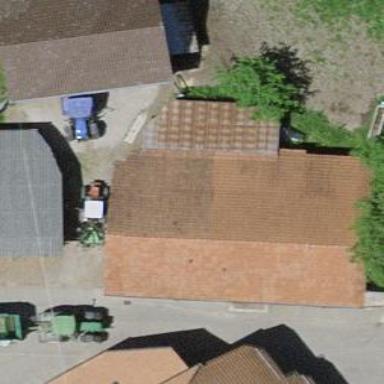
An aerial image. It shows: Barn.